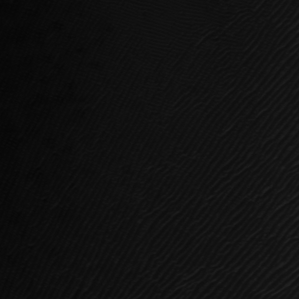
Label: frost